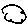
Label: cloud